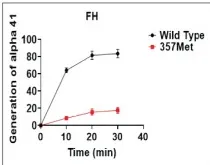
Functional evaluation of Factor I (FI) variant Ile357Met: proteolytic activity. The fluid-phase C3b proteolytic activity of the variant factor I (357Met) with its cofactor proteins (Factor H [FH], membrane cofactor protein [MCP], or complement receptor 1 [CR1]) was assessed by cleavage of purified C3b to iC3b and compared to wild type (WT). For these assays, purified WT and FI variant proteins were diluted in physiologic salt (150 mM NaCl) buffer with C3b (10 ng; Complement Technologies, Inc, Tyler, TX USA) at 37 C. Concentrations of WT or variant FI used with the individual cofactors were 10 ng with MCP, 20 ng with FH and 15 ng with CR1. Concentration of cofactor used in the reactions were 100 ng MCP, 200 ng FH or 150 ng CR1. Reactions were carried out in a total volume of 15 microl/reaction at 37 C. Kinetic analysis of the WT and variants was achieved through collection of sample at 0, 10, 20 and 30 min. At each time point 7 microl of 3x Laemmli reducing sample buffer was added to individual reactions to stop the reaction and then heated at 95 C for 5 min. The samples were electrophoresed on 10% Tris-glycine gel and then transferred to nitrocellulose for WB analysis. Membranes were rinsed with TBS-T (0.05%Tween-20) for 5 min and blocked overnight with 5% nonfat dry milk in PBS. Blots were probed with a 1:5,000 dilution of goat anti-human C3 (Complement Technologies, Inc, Tyler, TX, USA) followed by HRP-conjugated rabbit anti-goat IgG and developed with SuperSignal substrate (Thermo Fisher Scientific, Waltham, MA, USA). The signal detected on radiographic films was scanned using a laser densitometer (Pharmacia LKB Biotechnology, Piscataway, NJ, USA). Multiple exposures were used to establish linearity. (A, B). The percentage of alpha' chain remaining and generation of alpha41 fragment indicates cleavage of C3b to iC3b. Cleavage rate was measured by densitometric analysis of the alpha' chain remaining as well as generation of alpha41 relative to the beta chain. Data represent 2 separate experiments with bars corresponding to the standard error of mean (SEM). Upon comparison to WT FI, the proteolytic activity of variant 357Met was defective with FH. The P value for the difference in the percentage of alpha'chain remaining between WT and variant was 0.05 and for the difference in the percentage of alpha41 generation was <0.05.
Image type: pathology (immunostaining)